The image is a continuous-wavelet scalogram (time versus scale) of a rotating-machine vibration signal. Diagnose the rotating machine from this image, choosing from: normal, misalignment, unbalance, looseness.
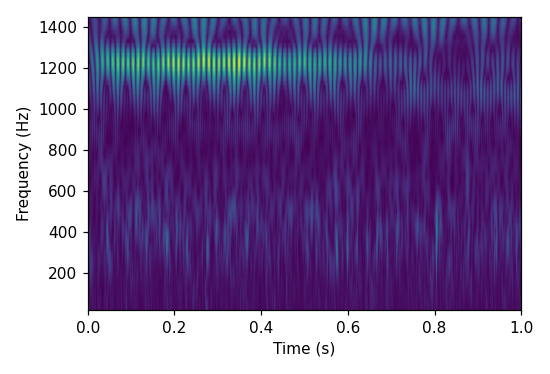
Answer: looseness